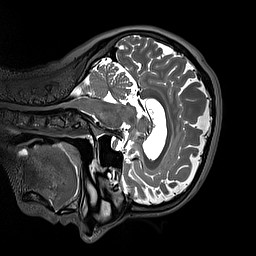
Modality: T2w
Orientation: sagittal
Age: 40
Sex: female
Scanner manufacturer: siemens
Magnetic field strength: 3 T
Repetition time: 3.2 s
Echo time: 0.412 s